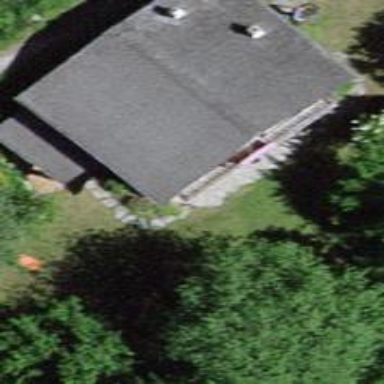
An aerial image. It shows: Simple house.